Question: Count the number of objects in the diagram.
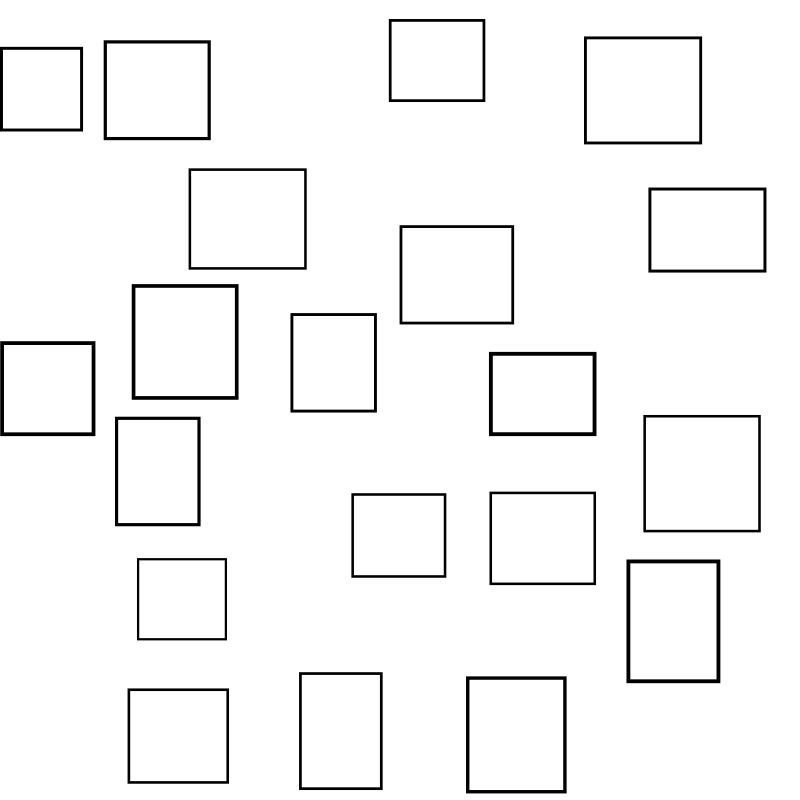
Answer: 20